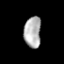
Tissue: prostate
Cell type: T cells
Senescence score: 0.3127
Nuclear area (px): 517
Mean DAPI intensity: 177.528